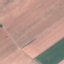
Land use / land cover class: AnnualCrop